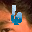
Label: 6